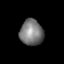
Tissue: lung
Cell type: Epithelial cells
Senescence score: 0.1363
Nuclear area (px): 592
Mean DAPI intensity: 120.512